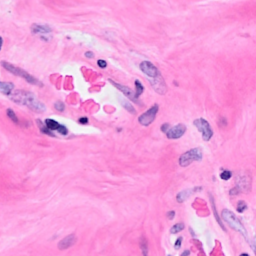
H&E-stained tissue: Breast